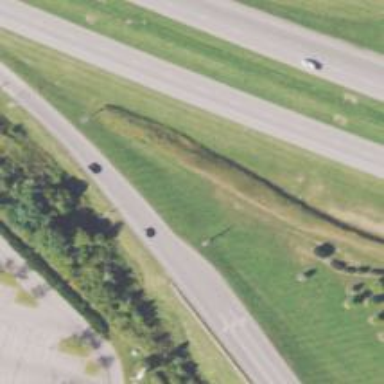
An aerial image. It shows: Trunk link highway with asphalt surface.